Interaction volume radius: 5 \u00c5
Interaction volume height: 10 \u00c5
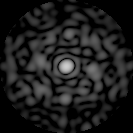
Disorder parameter: 0.8345